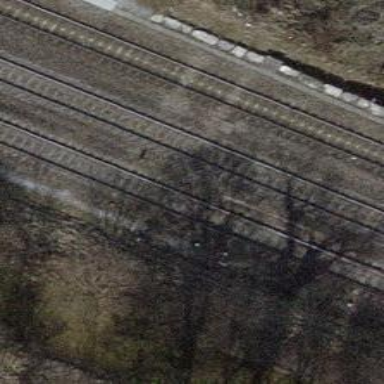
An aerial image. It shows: Railway switch.